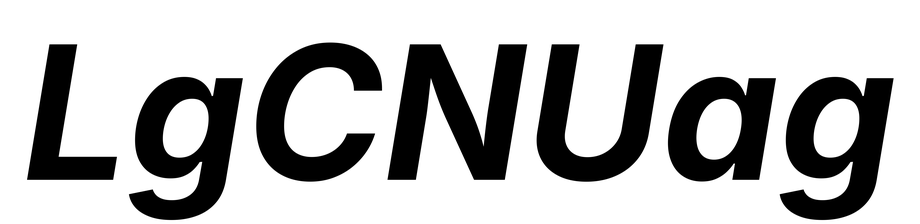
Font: Inter-Italic_Bold_Italic